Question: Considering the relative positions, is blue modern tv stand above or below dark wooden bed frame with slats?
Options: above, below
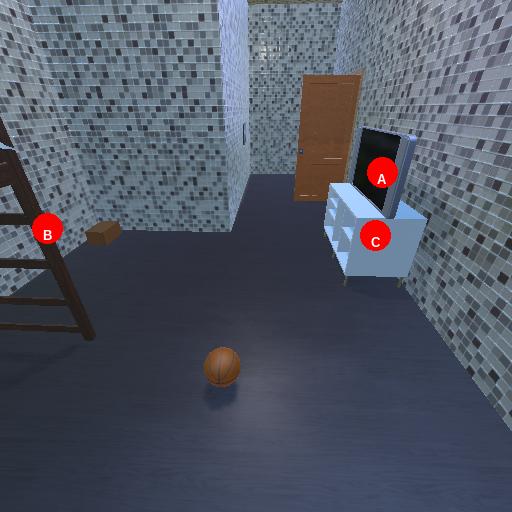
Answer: above